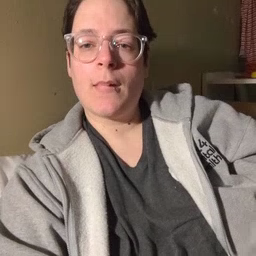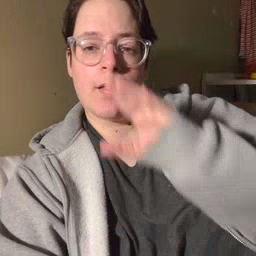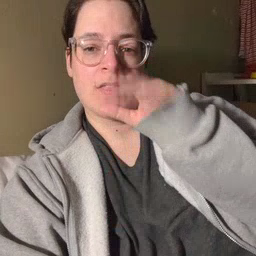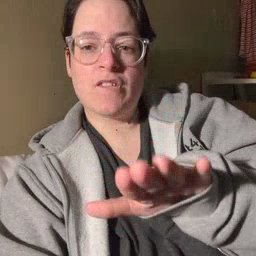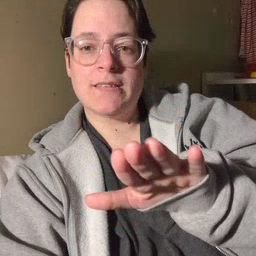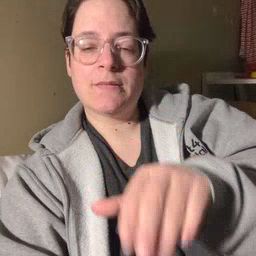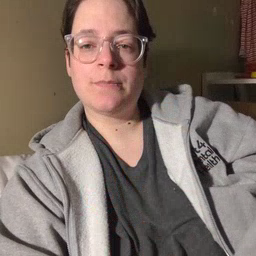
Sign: elephant